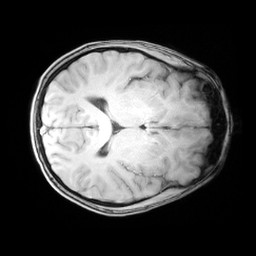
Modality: MP2RAGE
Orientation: axial
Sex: male
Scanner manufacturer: siemens
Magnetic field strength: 3 T
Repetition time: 5 s
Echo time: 0.00355 s